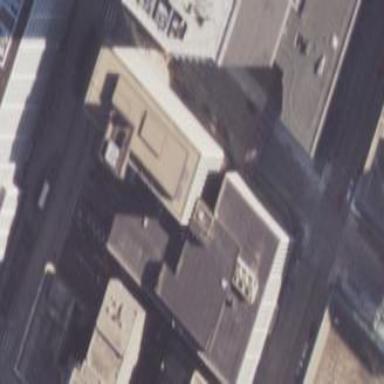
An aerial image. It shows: Tower as part of building.